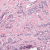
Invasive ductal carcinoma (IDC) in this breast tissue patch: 1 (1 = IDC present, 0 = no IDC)